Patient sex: M
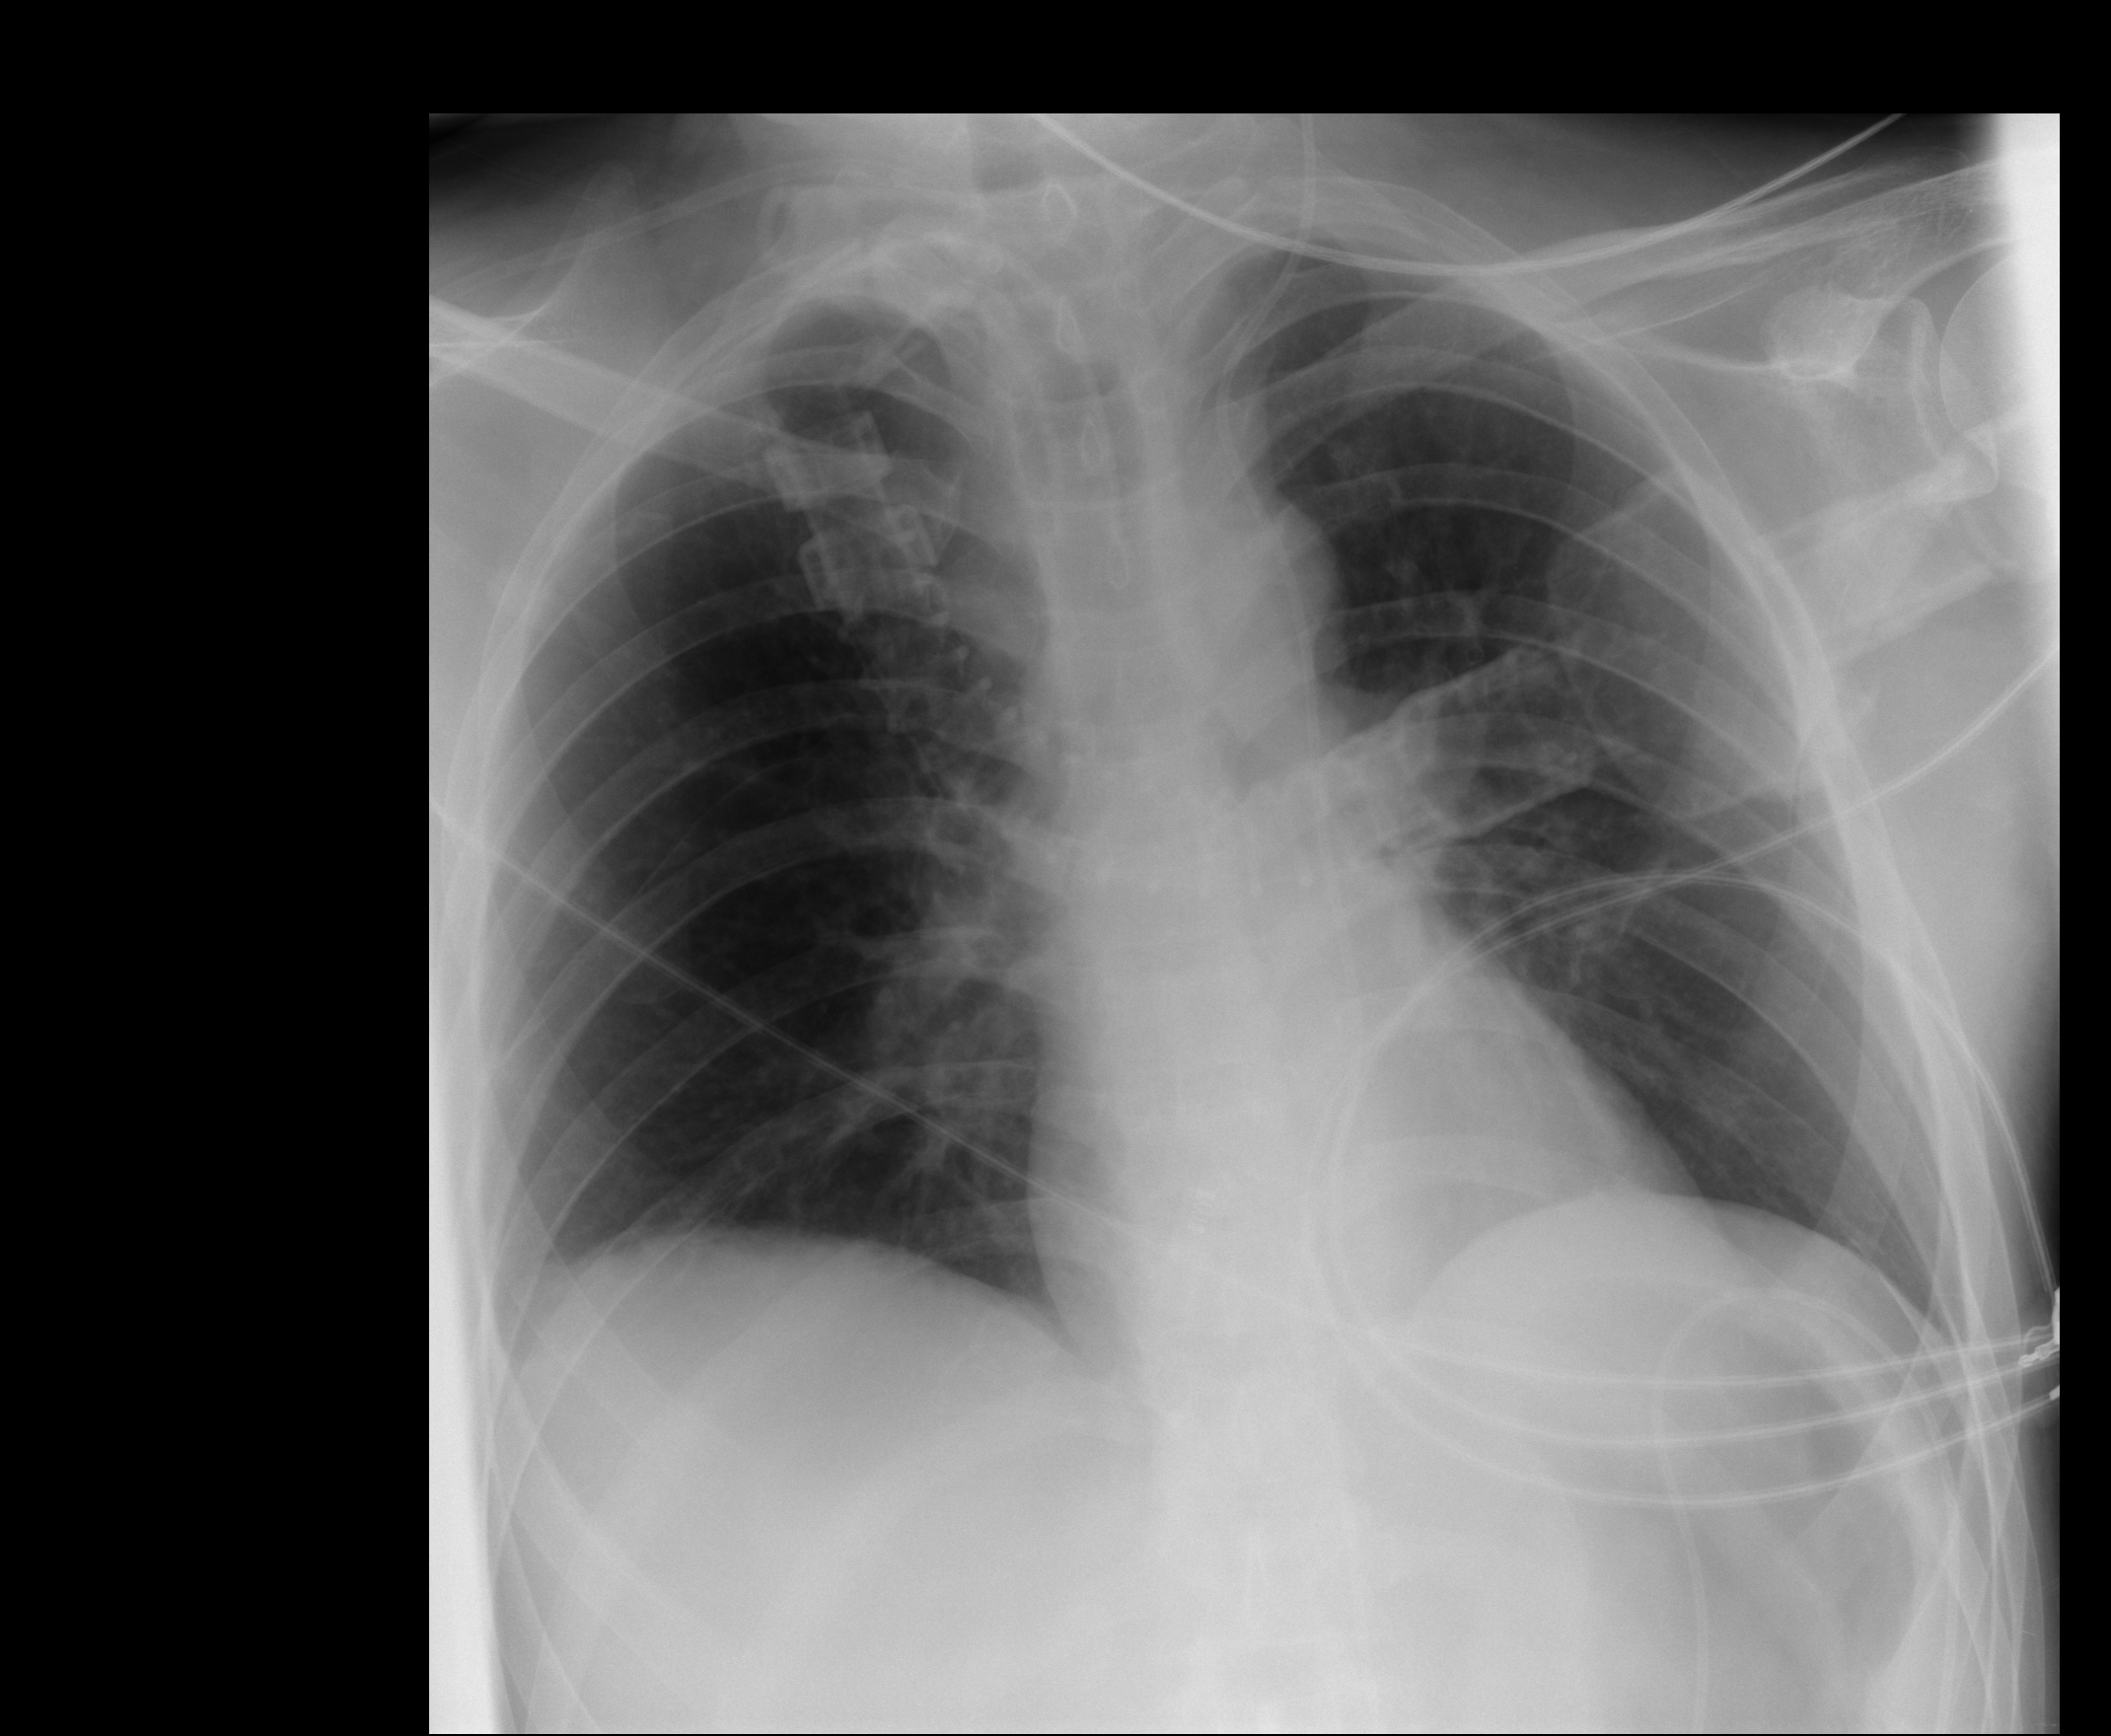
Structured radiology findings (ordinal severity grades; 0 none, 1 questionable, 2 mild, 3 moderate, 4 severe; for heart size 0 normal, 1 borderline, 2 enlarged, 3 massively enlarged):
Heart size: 0
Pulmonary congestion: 0
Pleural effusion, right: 0
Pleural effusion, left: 0
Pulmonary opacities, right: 0
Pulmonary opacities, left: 0
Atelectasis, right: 2
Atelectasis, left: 0